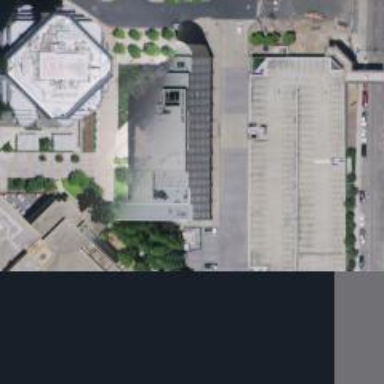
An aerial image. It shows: Grey building with distinctive roofing color.